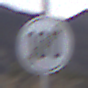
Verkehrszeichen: EndeGeschwindigkeit100
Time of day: Dusk
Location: Outdoor (Nature)
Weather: Clear
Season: NotSpecified
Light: Natural